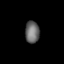
Tissue: prostate
Cell type: T cells
Senescence score: 0.7067
Nuclear area (px): 305
Mean DAPI intensity: 104.57